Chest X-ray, PA view. Patient: 80 years old, sex M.
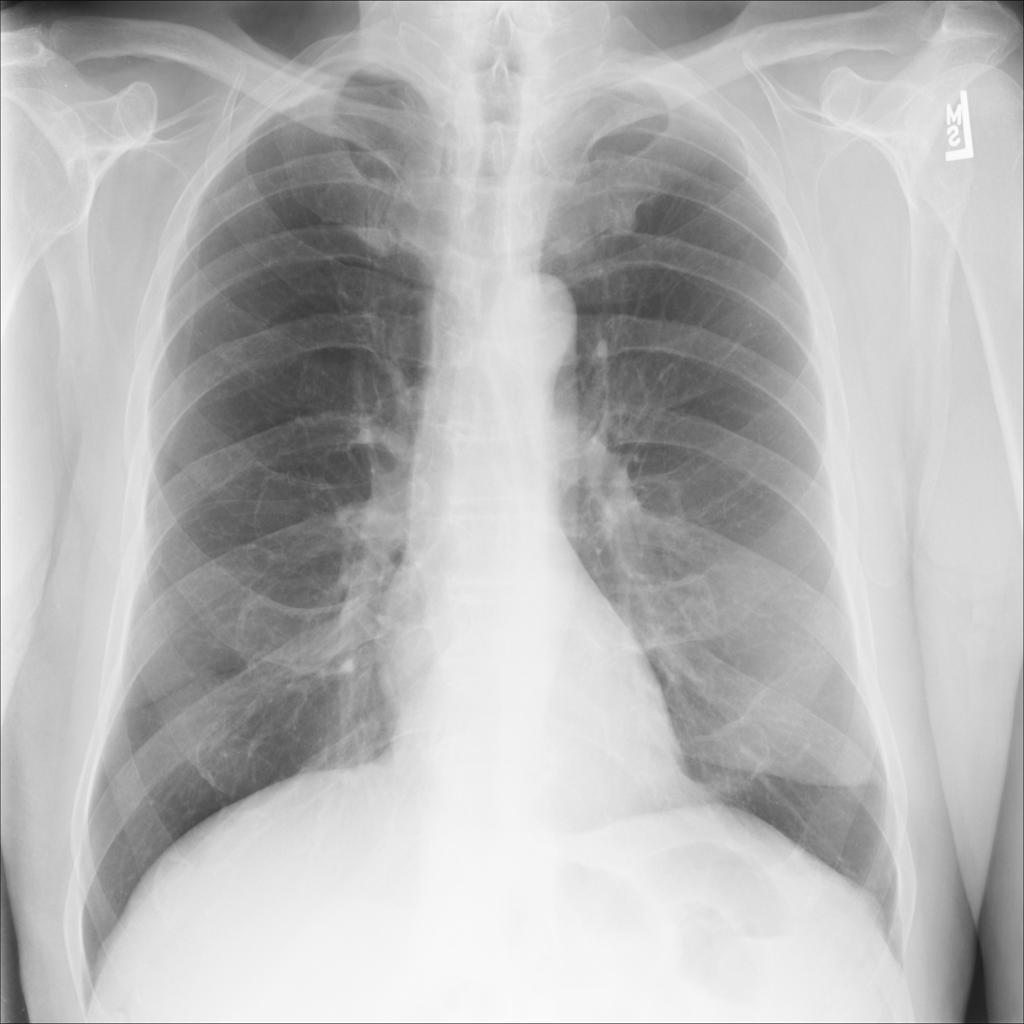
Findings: No Finding